Question: I asked a similar question that I'll go delete because this one specifically focuses on my true issue: making them the same height.
I have two different rows in bootstrap, one with 3 divs (images) and one with 4 divs (also images). The images are the exact same shape and aspect ratio (rectangular), but I want them to stay the same size. Basically, I want the second row of elements to move closer (maybe by overlapping rows) so that all the elements are the same size as the top row.
'''
<div class="row">
<div class="col-sm-4 portfolio-item dontwantpadding">
<a href="#portfolioModal1" class="portfolio-link" data-toggle="modal">
<div class="caption">
Caption
<div class="caption-content">
<i class="fa fa-3x">Hello</i>
</div>
</div>
<img src="img/portfolio/BLM.png" class="triUp img-responsive" alt="">
</a>
</div>
<!-- +3x in row. . . .--> </div>
<div class="row">
<div class="col-sm-3 portfolio-item dontwantpadding">
<a href="#portfolioModal4" class="portfolio-link" data-toggle="modal">
<div class="caption">
<div class="caption-content">
<i class="fa fa-search-plus fa-3x"></i>
</div>
</div>
<img src="img/portfolio/ALS.jpg" class="triUp img-responsive" alt="">
</a>
</div>
<!-- +3x in row. . . .--> </div>
'''
The images themselves are squares, but they are masked in triangles. I included a picture below.

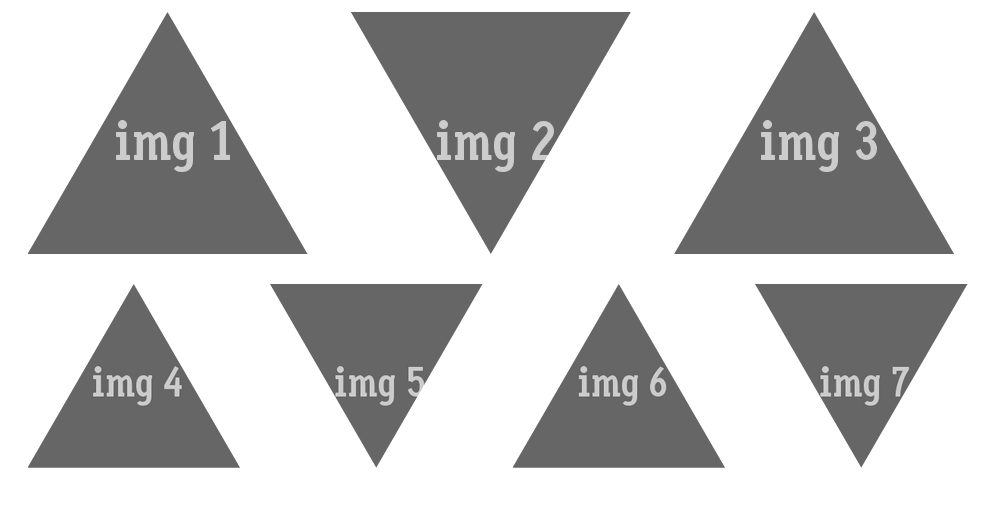
Answer: @Robjez I got it to work! I ended up using the below css to shift the positions of the portfolio-items in. Both rows got corrected.
'''
.portfolio-item:first-child {
position: relative;
left: 15%;
}
.portfolio-item:last-child {
position: relative;
left: -15%;
}
'''